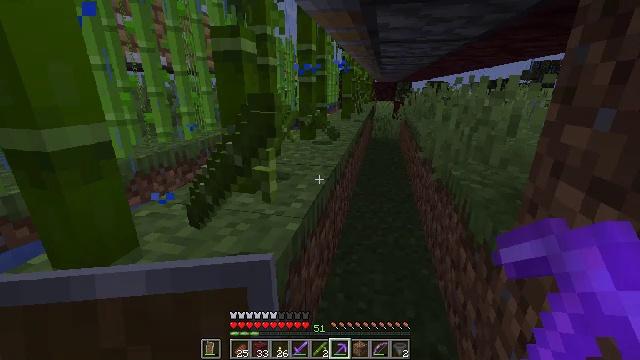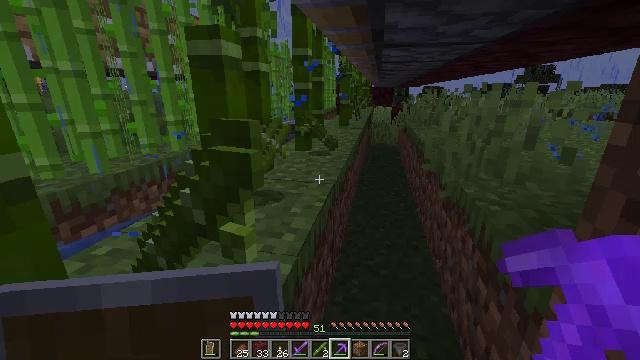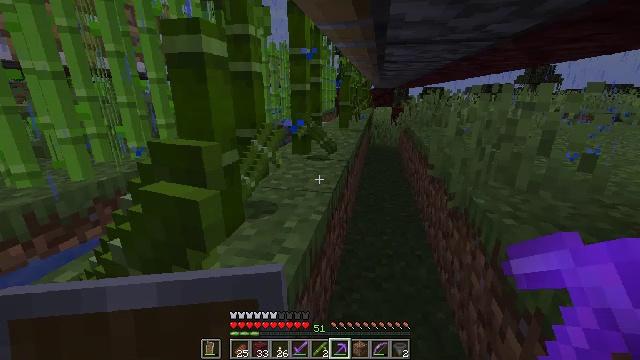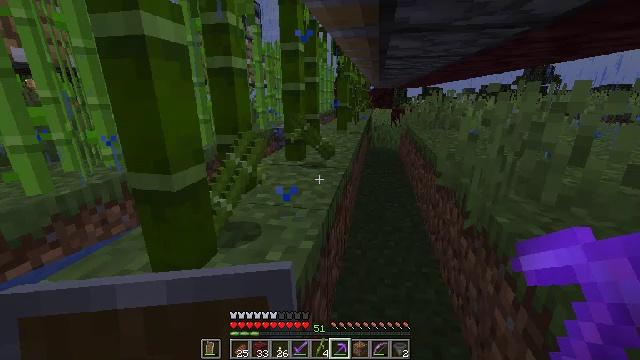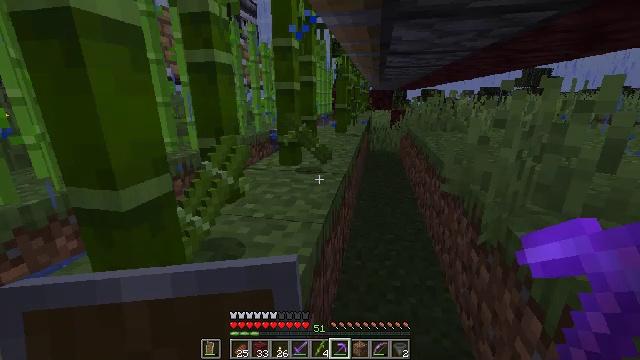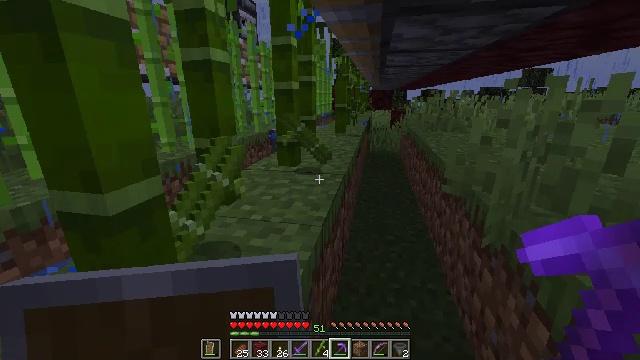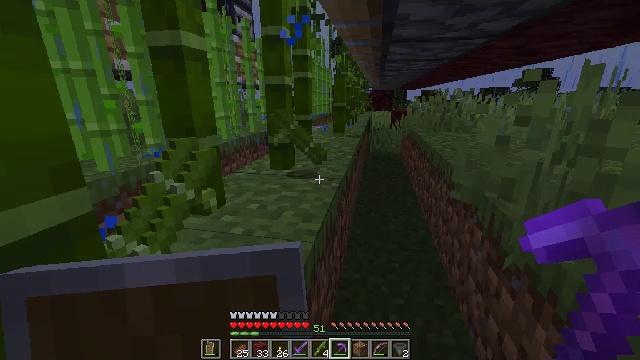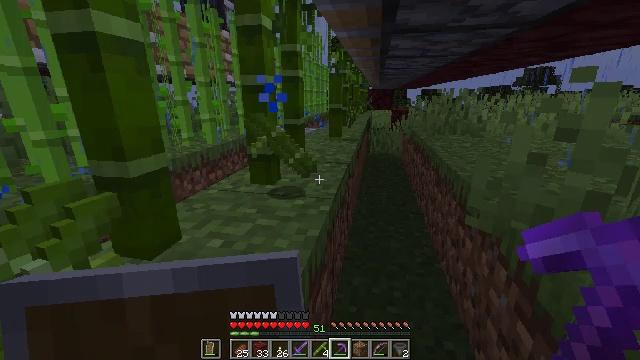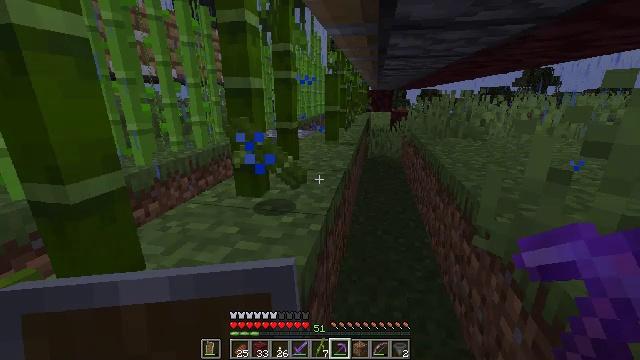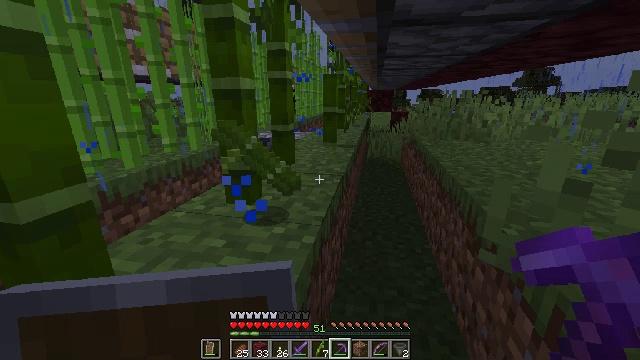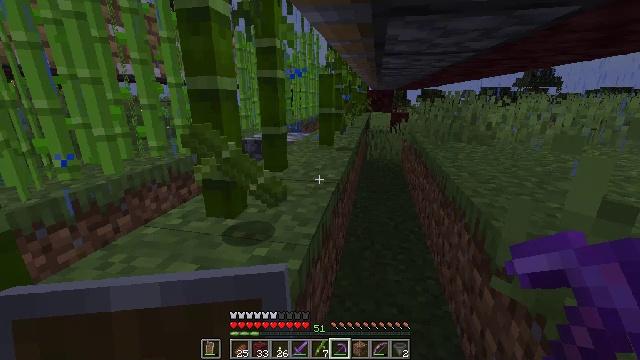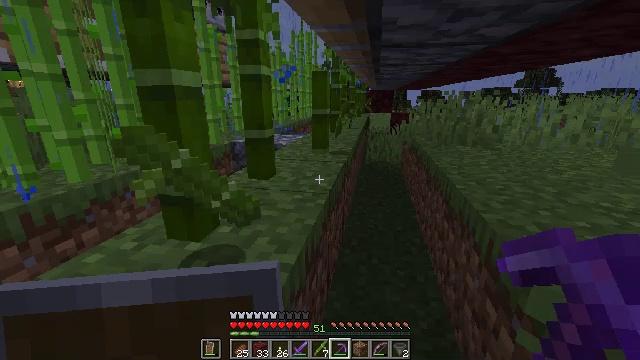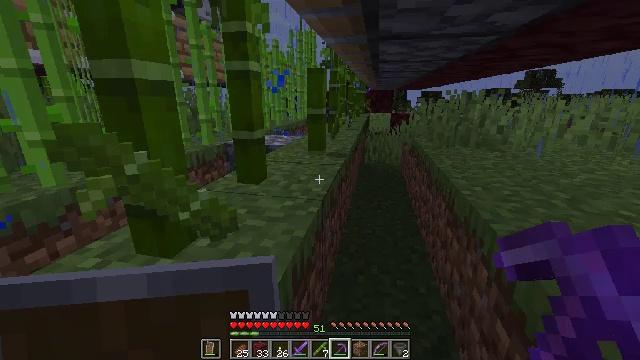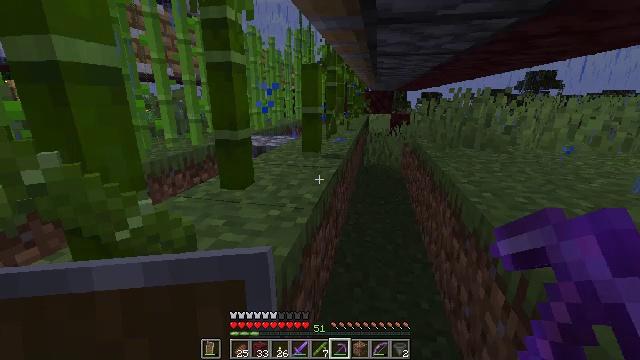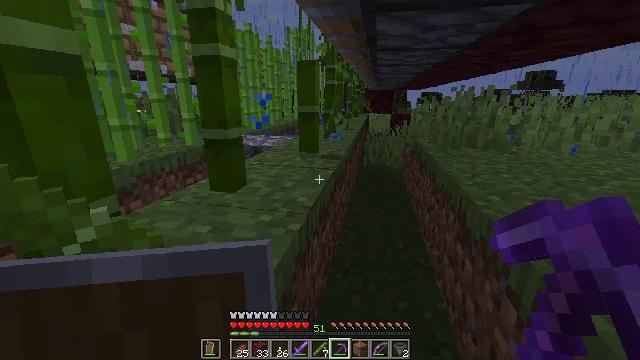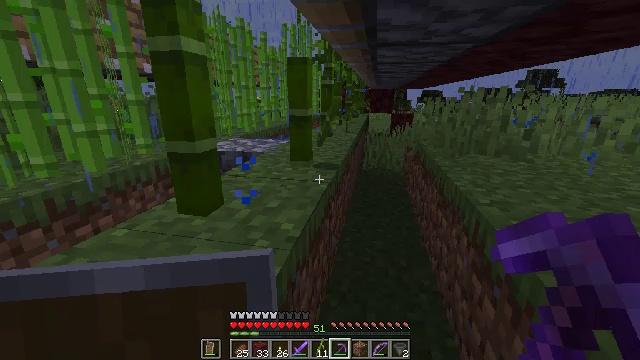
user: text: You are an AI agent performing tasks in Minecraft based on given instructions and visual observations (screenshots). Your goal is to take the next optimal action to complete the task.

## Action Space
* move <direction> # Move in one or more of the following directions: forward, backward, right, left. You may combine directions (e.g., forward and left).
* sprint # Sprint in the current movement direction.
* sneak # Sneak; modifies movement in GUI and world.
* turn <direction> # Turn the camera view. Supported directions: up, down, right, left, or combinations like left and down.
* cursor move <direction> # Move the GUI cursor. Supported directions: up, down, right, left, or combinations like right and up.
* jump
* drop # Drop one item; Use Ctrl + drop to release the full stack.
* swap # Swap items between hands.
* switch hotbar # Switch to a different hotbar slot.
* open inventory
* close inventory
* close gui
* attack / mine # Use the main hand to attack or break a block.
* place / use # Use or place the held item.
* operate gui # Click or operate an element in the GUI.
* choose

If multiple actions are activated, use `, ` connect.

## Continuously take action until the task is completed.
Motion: motion action
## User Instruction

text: Drop a bamboo.
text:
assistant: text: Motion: move forward, turn up
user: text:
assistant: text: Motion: move forward
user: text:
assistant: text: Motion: move forward
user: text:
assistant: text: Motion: move forward
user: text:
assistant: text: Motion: move forward
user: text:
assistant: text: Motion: move forward
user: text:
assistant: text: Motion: move forward
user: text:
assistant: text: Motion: move forward
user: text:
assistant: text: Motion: move forward
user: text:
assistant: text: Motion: move forward
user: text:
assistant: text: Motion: move forward
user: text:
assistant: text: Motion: move forward
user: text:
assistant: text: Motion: move forward
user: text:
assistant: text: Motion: move forward
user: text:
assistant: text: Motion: move forward
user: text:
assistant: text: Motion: move forward
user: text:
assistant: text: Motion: move forward
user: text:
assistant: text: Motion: move forward
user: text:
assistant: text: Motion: move forward
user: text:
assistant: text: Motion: move forward
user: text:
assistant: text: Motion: move forward
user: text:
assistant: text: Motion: move forward
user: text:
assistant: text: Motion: move forward
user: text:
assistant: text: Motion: move forward
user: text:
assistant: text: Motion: move forward
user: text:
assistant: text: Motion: move forward
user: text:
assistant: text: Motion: move forward
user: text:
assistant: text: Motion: move forward
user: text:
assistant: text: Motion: move forward
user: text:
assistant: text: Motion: move forward